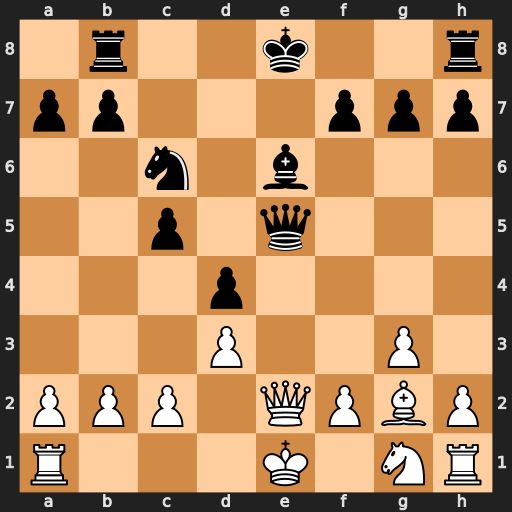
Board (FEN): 1r2k2r/pp3ppp/2n1b3/2p1q3/3p4/3P2P1/PPP1QPBP/R3K1NR
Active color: w
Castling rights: KQk
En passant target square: -
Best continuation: Bxc6+ bxc6 Qxe5